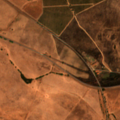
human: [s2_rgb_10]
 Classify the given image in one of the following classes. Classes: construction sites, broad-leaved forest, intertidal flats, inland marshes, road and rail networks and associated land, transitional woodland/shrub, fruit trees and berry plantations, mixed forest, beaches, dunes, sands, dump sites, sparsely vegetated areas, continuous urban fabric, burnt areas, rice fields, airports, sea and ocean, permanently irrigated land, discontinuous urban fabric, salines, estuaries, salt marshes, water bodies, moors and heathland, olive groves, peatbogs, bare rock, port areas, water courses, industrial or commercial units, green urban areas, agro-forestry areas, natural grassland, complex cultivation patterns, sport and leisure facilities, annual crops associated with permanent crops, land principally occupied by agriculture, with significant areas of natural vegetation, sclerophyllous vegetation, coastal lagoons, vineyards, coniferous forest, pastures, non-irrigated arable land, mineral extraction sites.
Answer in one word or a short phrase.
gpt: non-irrigated arable land, olive groves, complex cultivation patterns